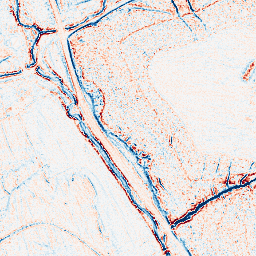
Category: edge_preserving
Decomposition family: anisotropic_diffusion
Decomposition parameters: iterations: 10
kappa: 50
gamma: 0.05
Upsampling method: linear_exact
Upsampling parameters: scale: 4
Upsampling scale: 4